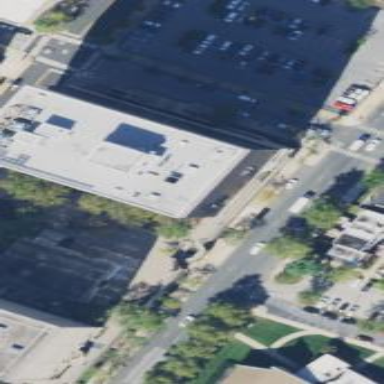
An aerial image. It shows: Office building.